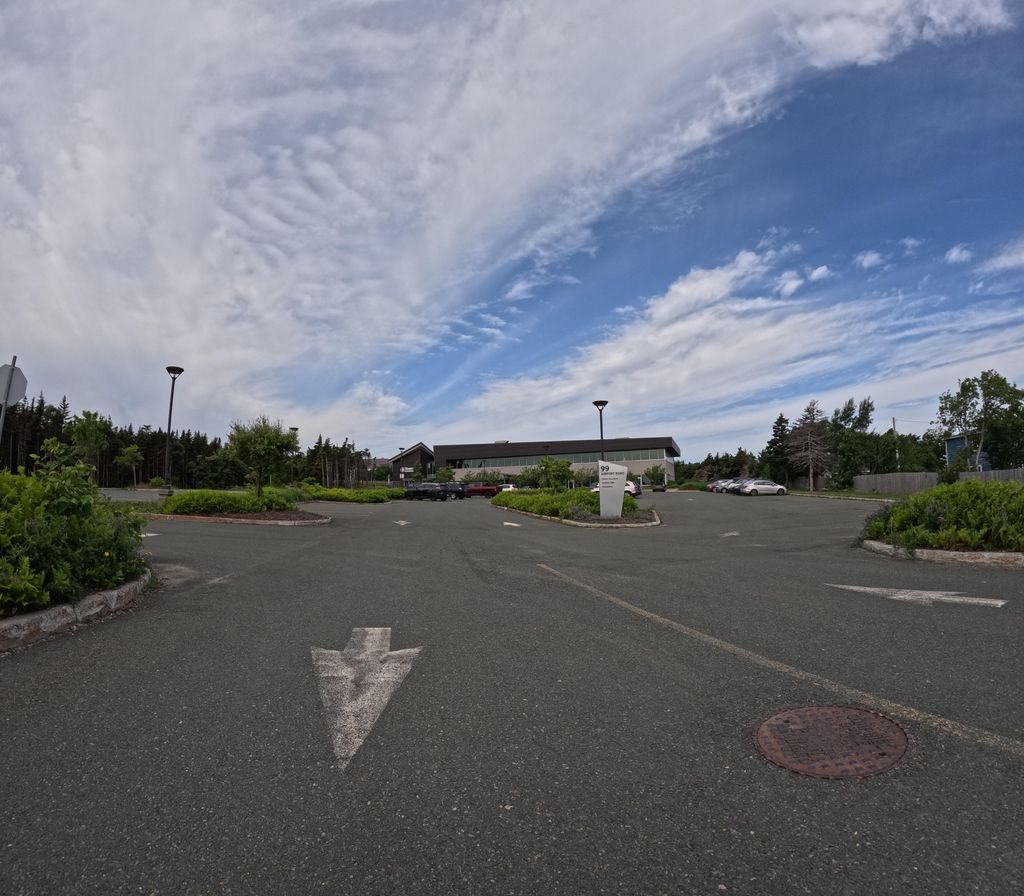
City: st_johns